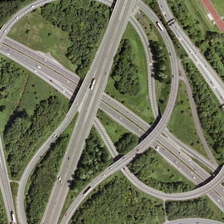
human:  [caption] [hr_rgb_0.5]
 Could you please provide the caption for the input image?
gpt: the circular road intersects a straight road, surrounded by grass and green trees .

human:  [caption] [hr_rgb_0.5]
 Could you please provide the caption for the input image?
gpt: the symmetrical cross distribution of the ring road and the straight roads around it are green grass and trees .

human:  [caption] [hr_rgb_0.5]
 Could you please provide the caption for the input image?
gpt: on the other side of the road is a playground .

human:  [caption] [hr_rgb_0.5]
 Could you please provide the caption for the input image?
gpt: many trees are planted on both sides of the road .

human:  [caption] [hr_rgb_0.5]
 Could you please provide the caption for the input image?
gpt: the circular road intersects a straight road, surrounded by grass and green trees .